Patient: sex M, age 81
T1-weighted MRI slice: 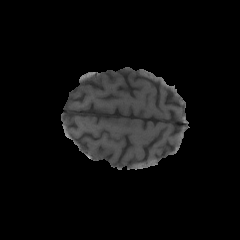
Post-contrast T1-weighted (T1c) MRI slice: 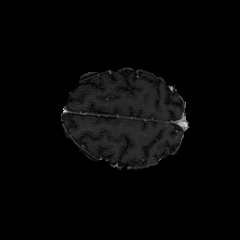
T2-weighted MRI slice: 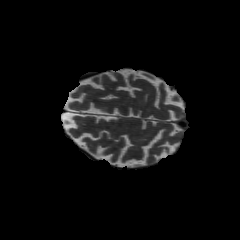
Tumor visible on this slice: no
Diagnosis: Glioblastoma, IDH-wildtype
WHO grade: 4